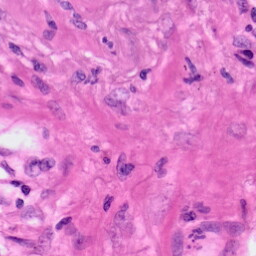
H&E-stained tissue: Lung